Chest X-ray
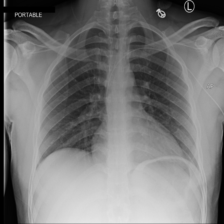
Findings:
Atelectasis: negative
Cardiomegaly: negative
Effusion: negative
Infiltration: negative
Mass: negative
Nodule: negative
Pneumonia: negative
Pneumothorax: negative
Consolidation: negative
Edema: negative
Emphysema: negative
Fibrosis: negative
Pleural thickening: negative
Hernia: negative